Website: crate-barrel
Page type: newsletter-management
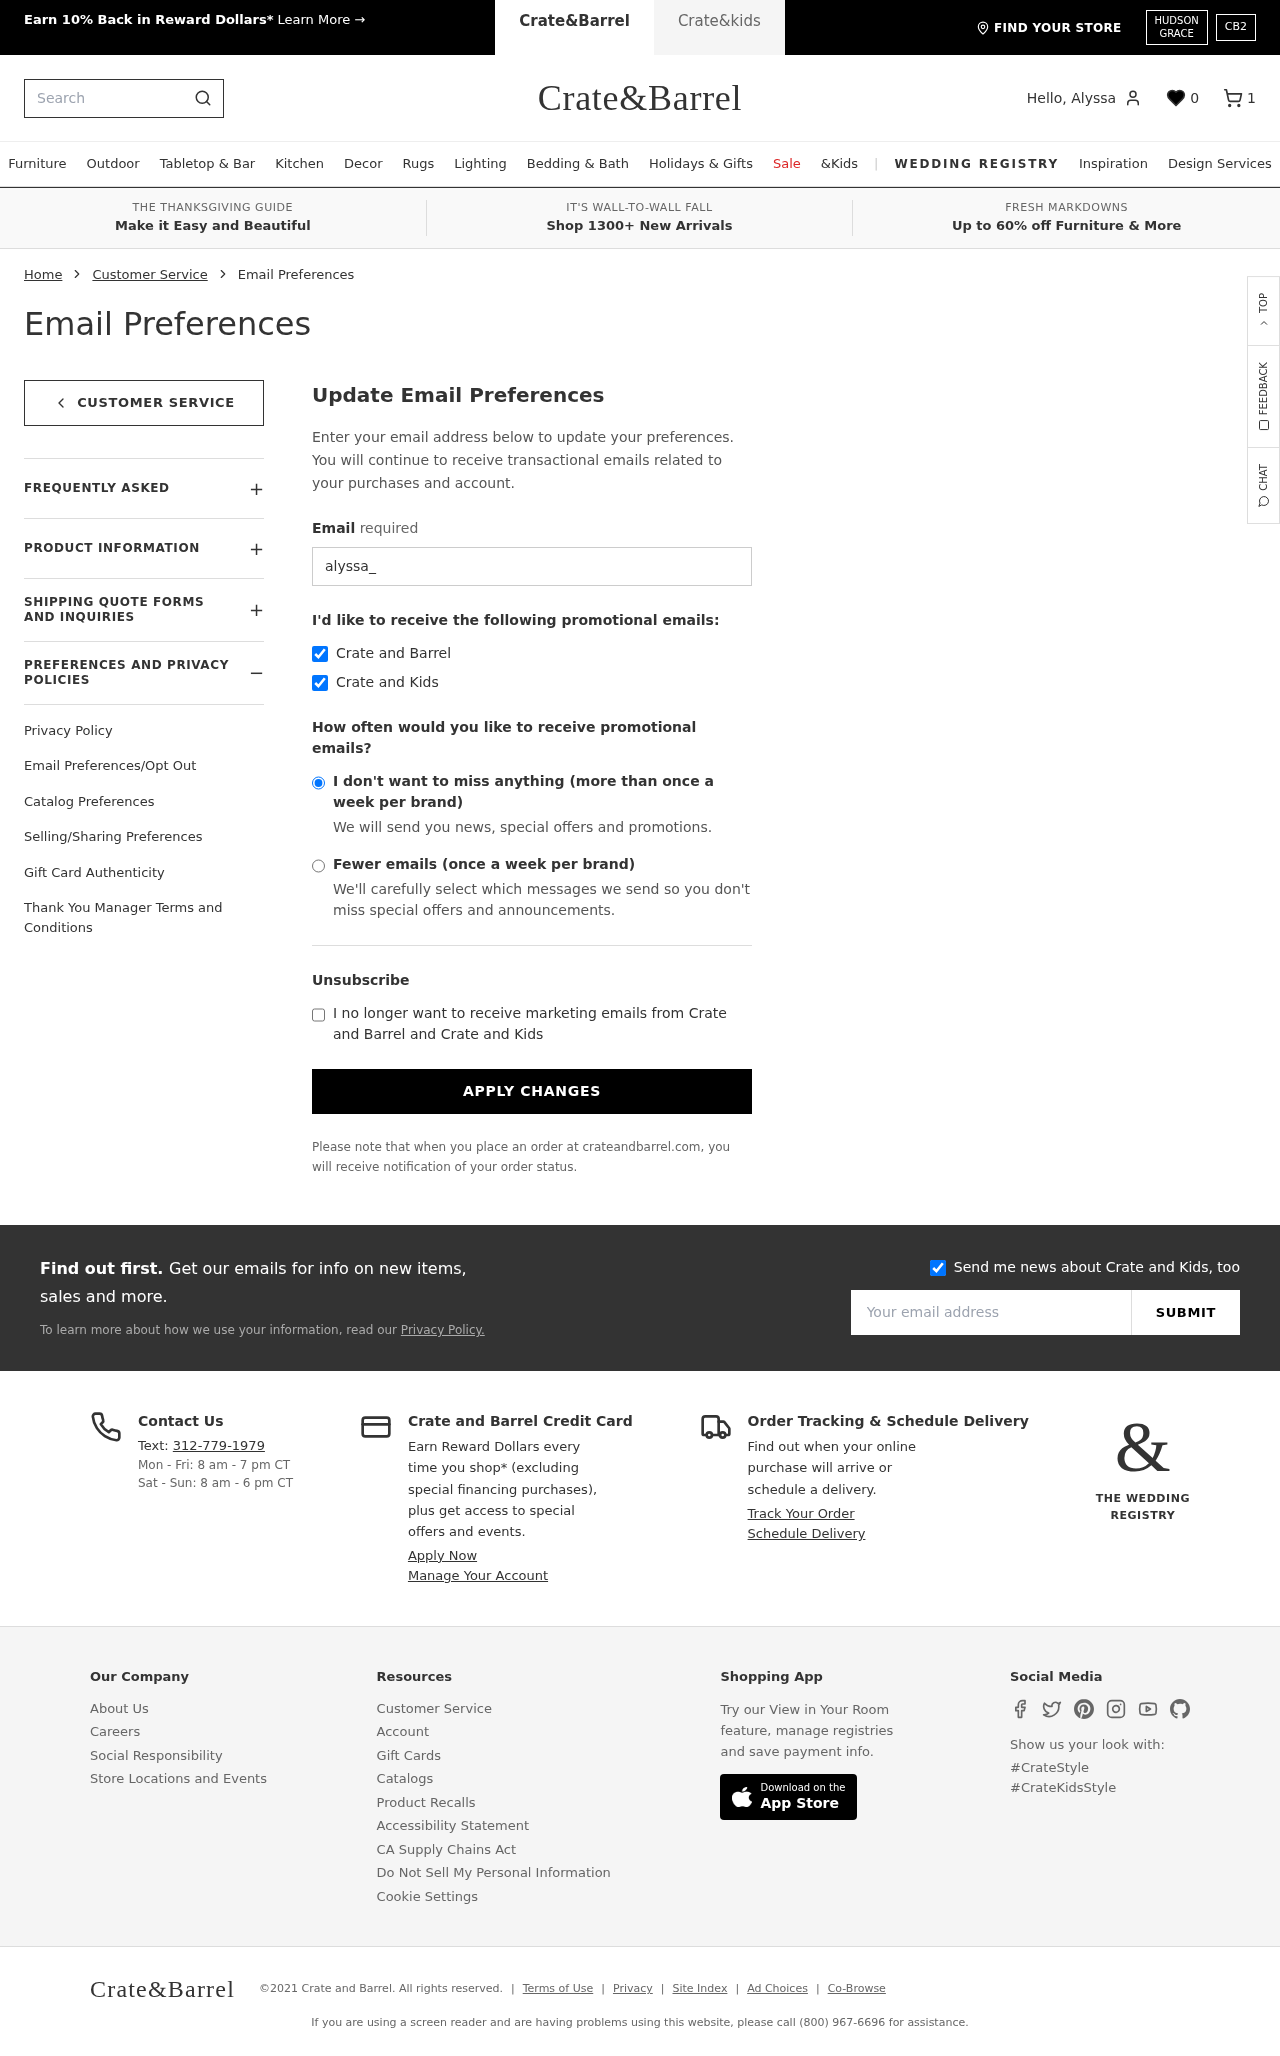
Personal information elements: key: PII_EMAIL
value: alyssa_woods@yahoo.com
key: PII_FIRSTNAME
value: Alyssa
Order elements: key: ORDER_NUM_ITEMS
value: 1
Search elements: key: HEADER_SEARCH
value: Search
Other elements: key: FAVORITES_COUNT
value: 0